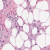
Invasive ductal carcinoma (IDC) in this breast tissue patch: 0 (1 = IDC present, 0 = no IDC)